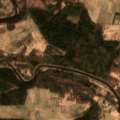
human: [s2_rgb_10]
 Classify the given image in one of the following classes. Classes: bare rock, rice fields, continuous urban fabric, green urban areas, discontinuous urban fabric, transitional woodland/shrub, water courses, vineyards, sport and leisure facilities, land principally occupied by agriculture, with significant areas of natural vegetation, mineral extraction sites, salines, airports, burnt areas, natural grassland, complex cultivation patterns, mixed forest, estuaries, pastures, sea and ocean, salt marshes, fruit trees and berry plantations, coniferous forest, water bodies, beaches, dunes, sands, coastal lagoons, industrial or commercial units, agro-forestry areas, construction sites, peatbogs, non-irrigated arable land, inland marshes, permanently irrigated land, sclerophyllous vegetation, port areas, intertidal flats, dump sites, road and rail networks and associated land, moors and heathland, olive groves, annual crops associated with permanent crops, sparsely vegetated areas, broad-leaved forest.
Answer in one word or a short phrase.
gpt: non-irrigated arable land, land principally occupied by agriculture, with significant areas of natural vegetation, mixed forest, transitional woodland/shrub